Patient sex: M
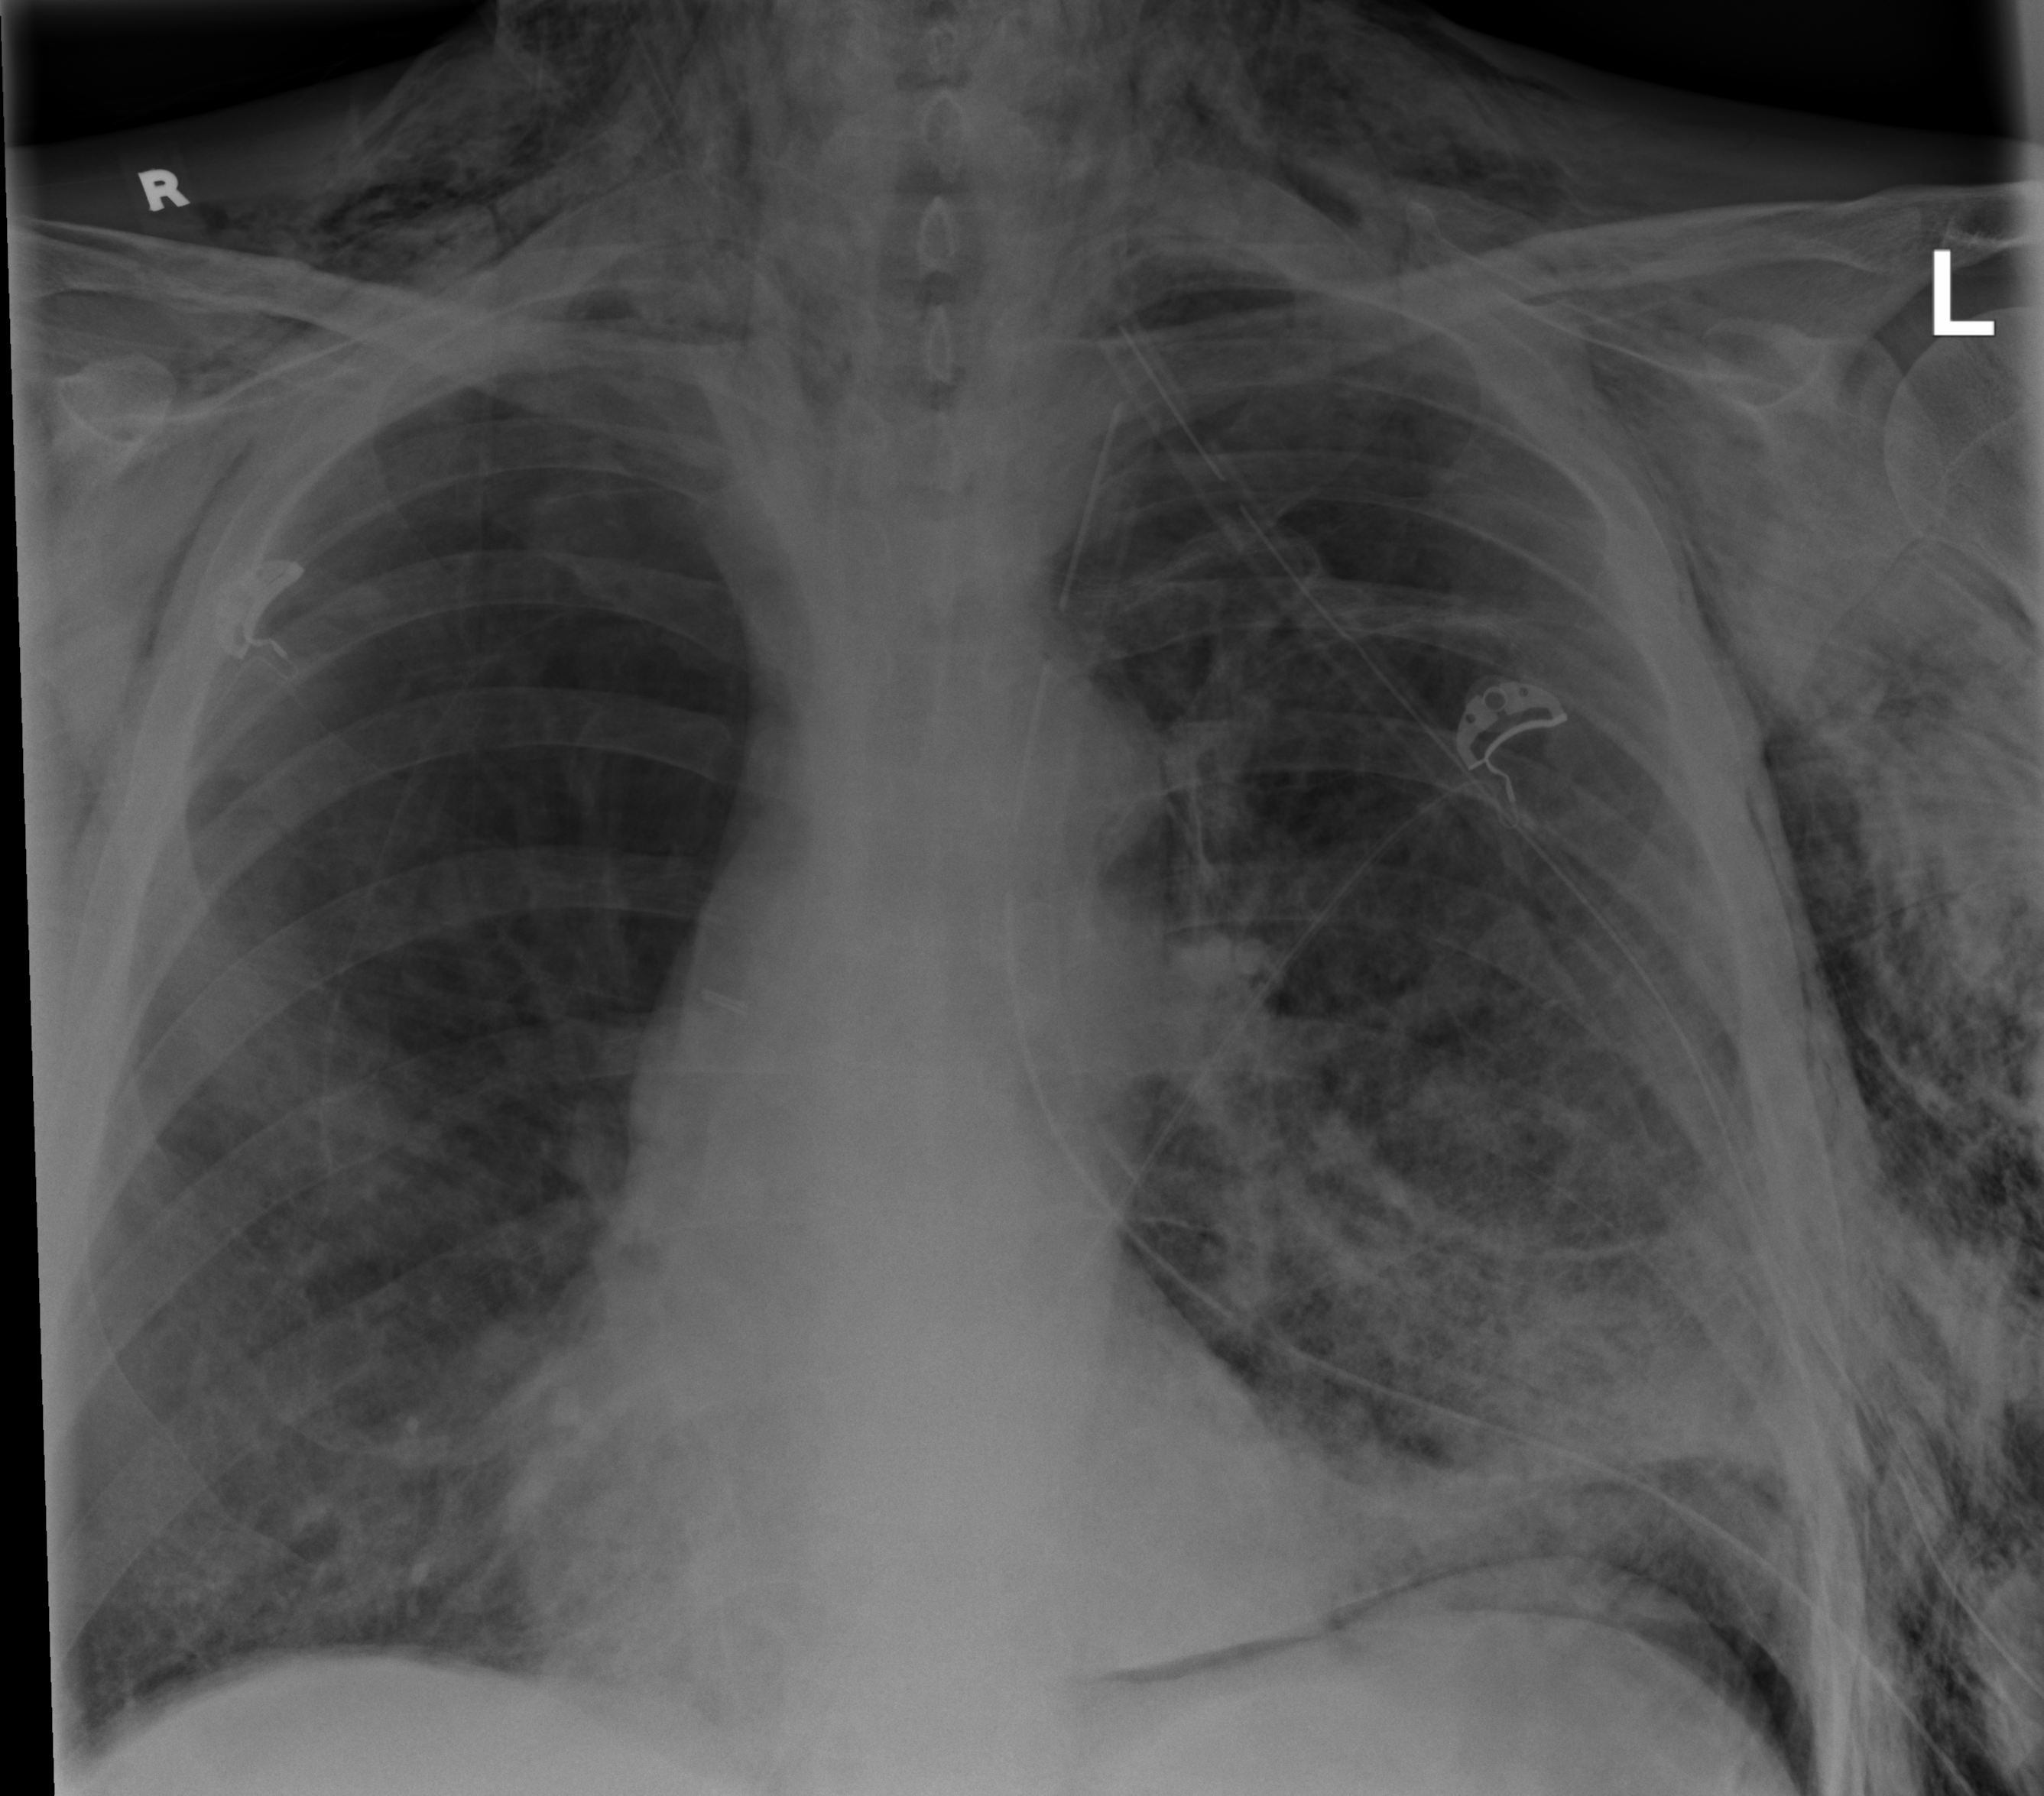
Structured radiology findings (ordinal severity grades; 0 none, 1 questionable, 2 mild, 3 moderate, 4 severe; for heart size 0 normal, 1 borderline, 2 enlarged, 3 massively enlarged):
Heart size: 0
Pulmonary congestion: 0
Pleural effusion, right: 0
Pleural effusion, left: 2
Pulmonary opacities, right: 2
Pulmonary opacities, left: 3
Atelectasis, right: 2
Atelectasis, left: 3